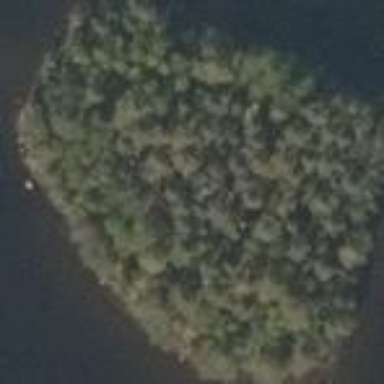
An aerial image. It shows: Islet surrounded by woodland.